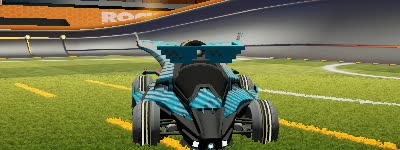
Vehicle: aftershock